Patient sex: M
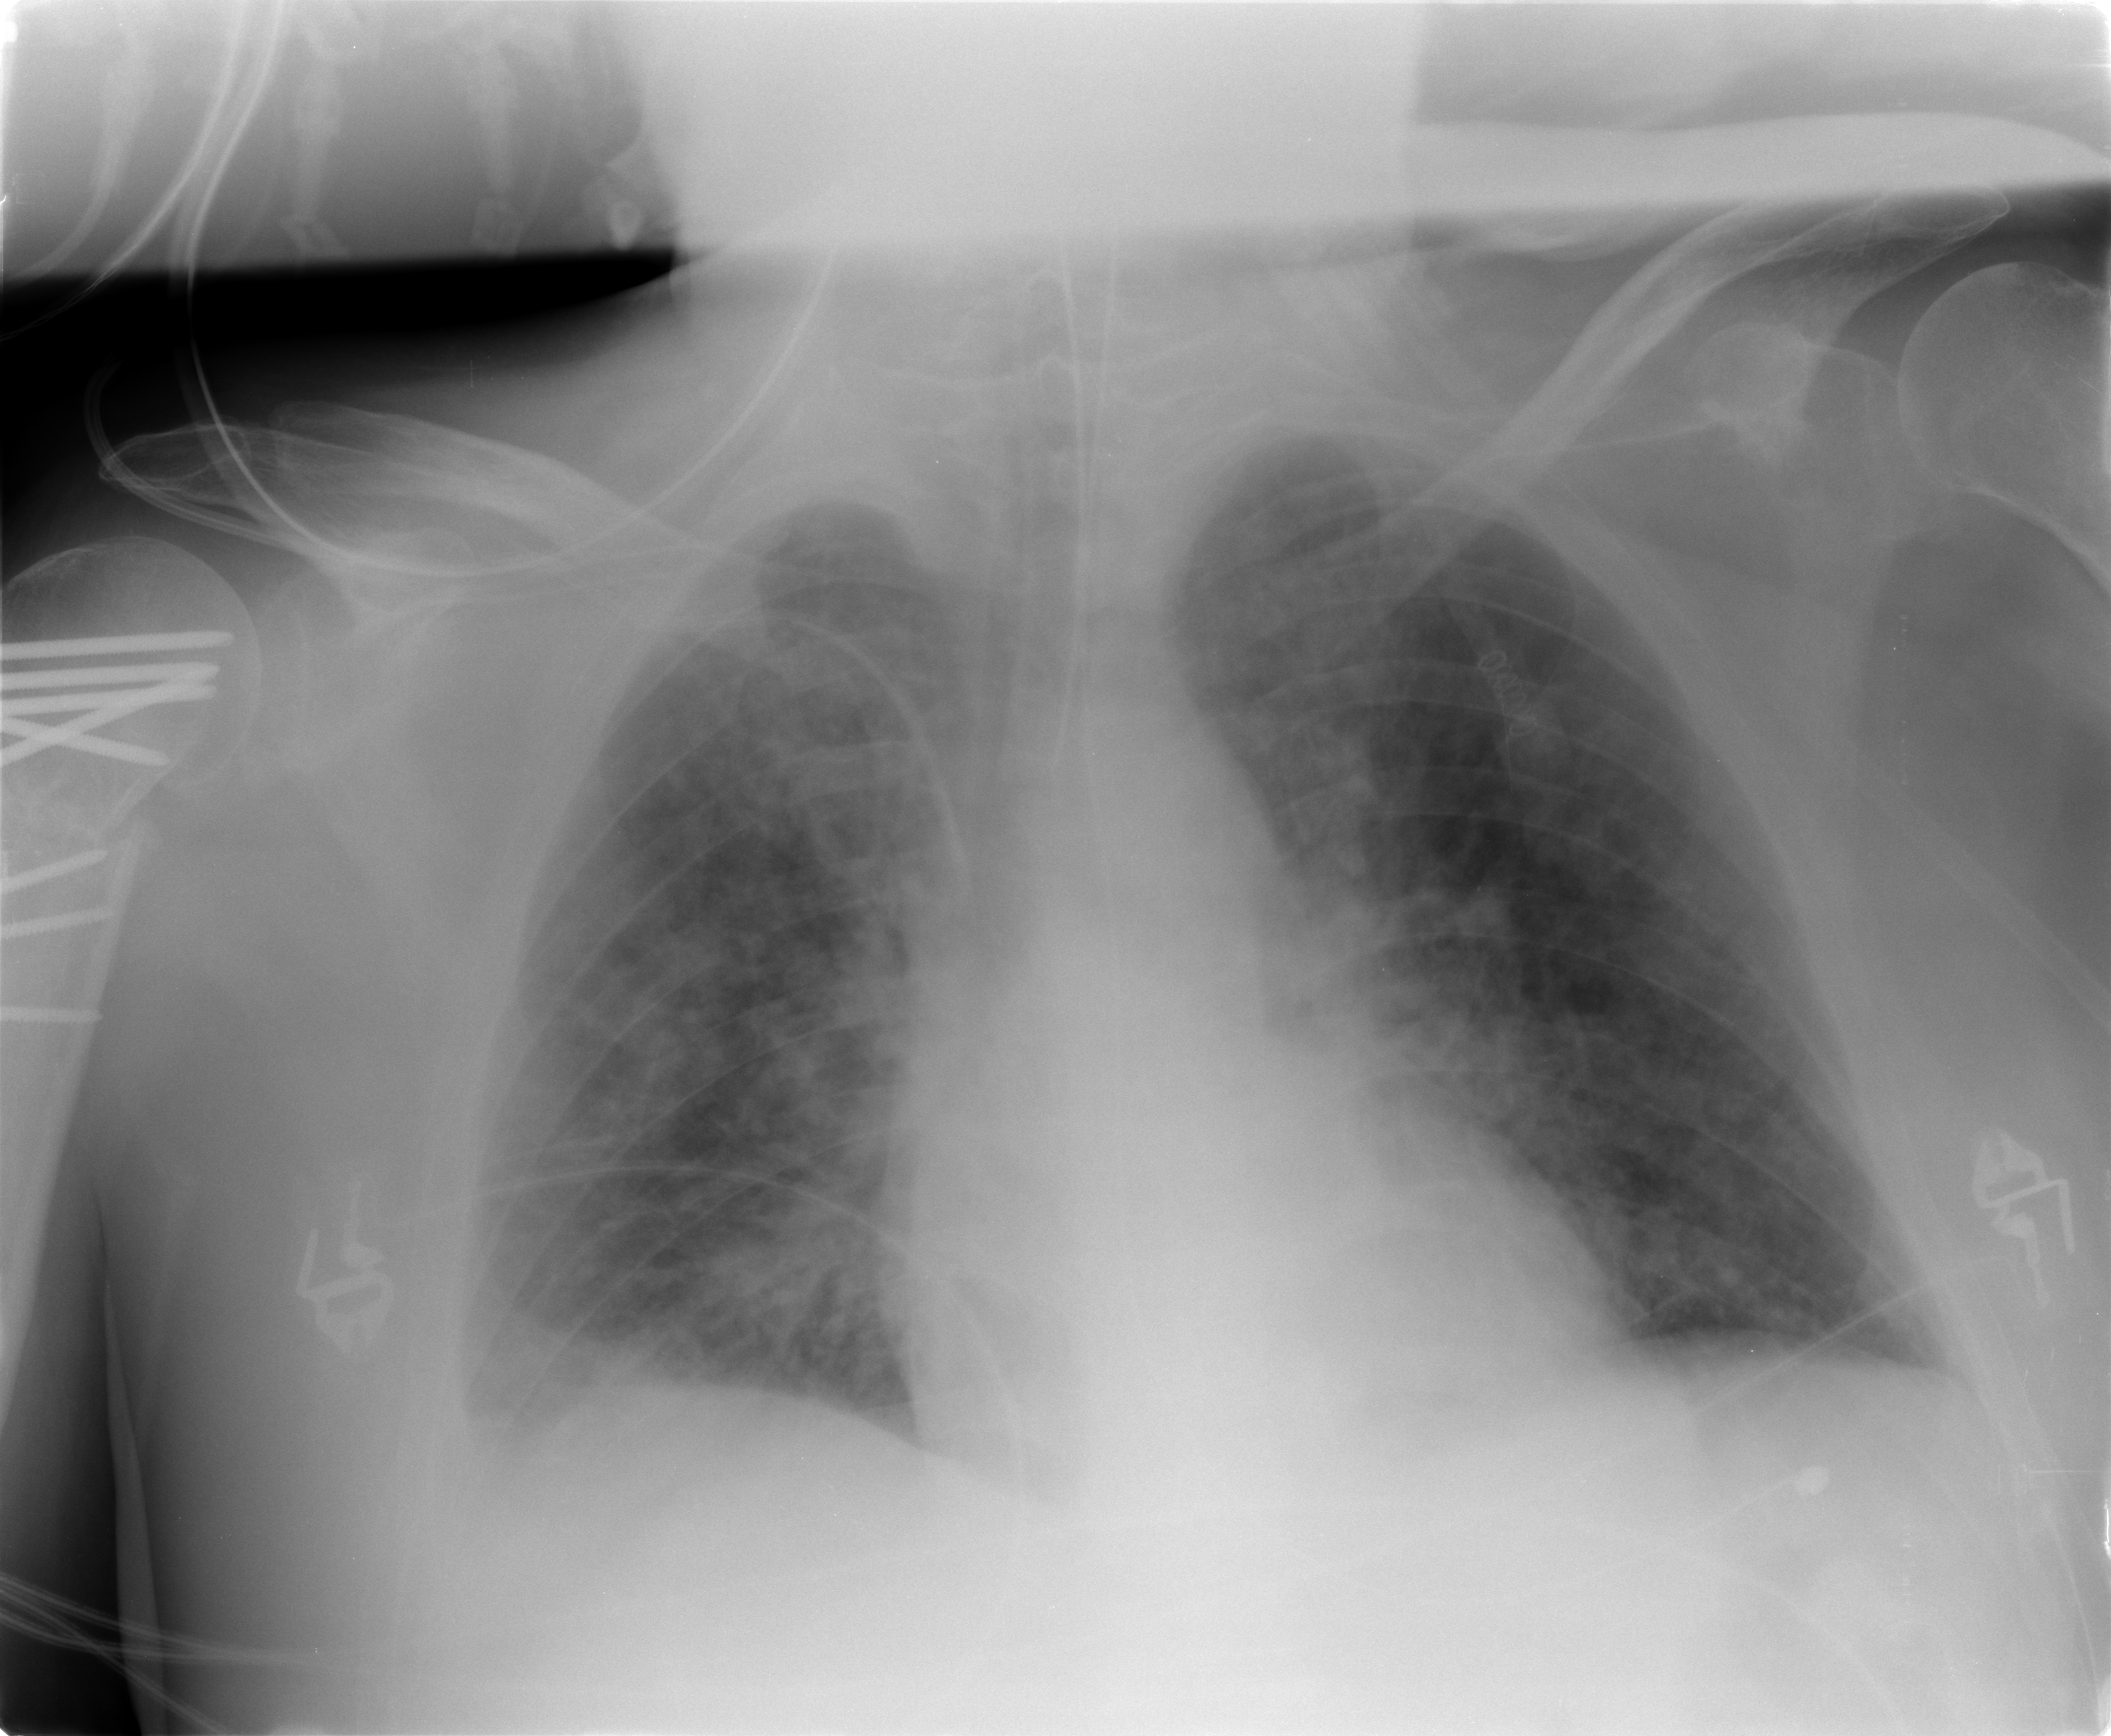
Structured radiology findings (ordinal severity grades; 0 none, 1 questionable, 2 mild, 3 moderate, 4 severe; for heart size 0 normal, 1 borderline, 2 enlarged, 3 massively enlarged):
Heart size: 0
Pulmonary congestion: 3
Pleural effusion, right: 1
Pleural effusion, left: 1
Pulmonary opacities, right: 3
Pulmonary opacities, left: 2
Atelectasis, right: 2
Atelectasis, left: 1